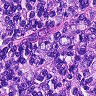
Metastatic tissue present: no